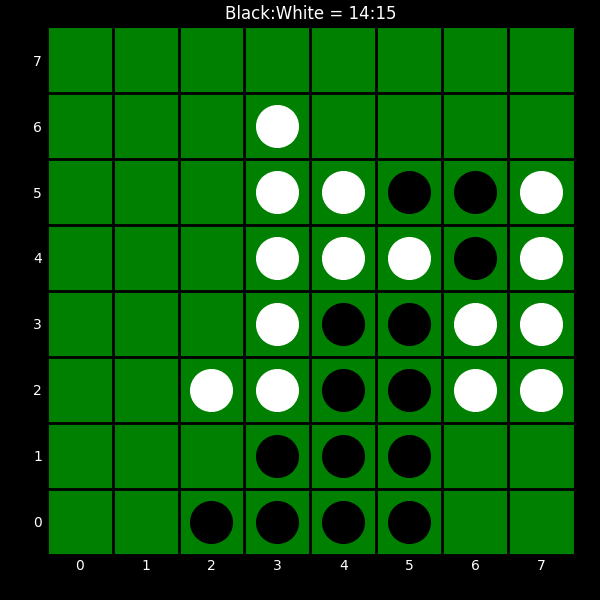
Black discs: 14
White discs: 15